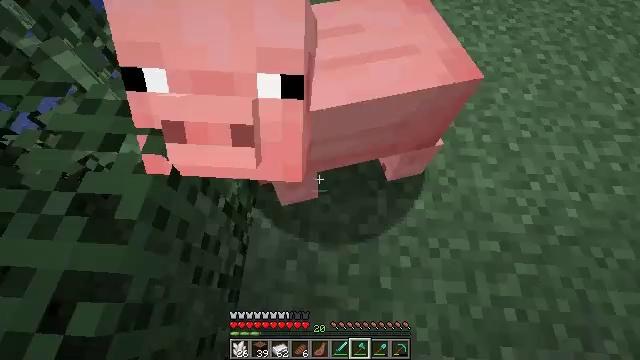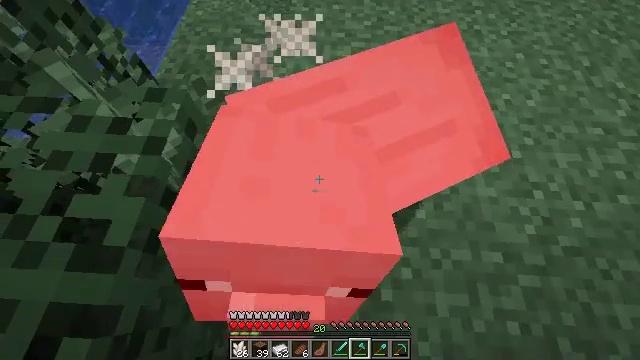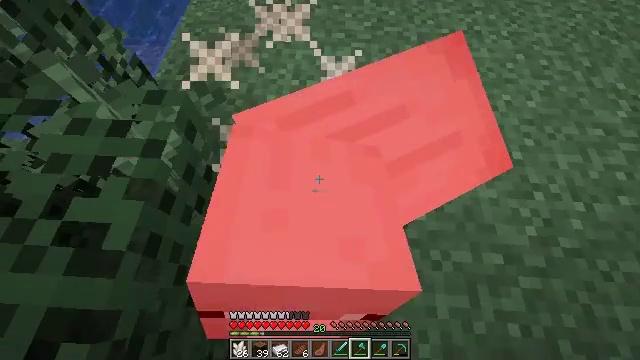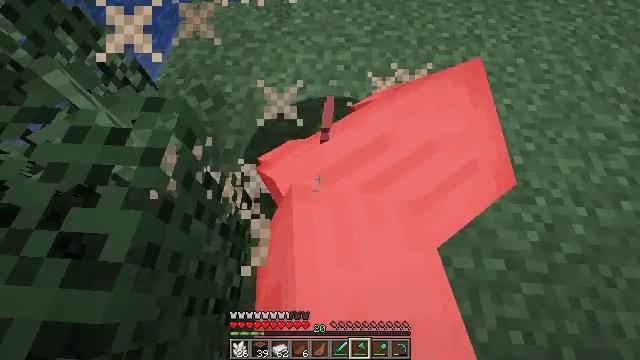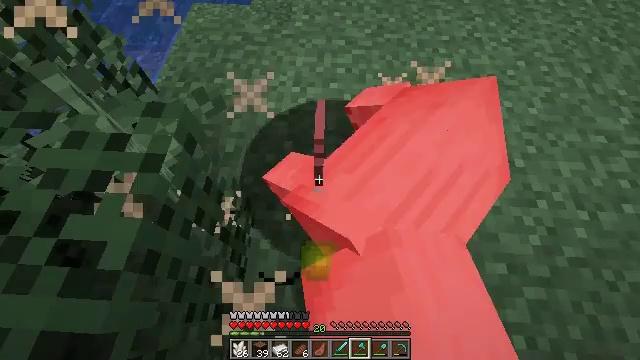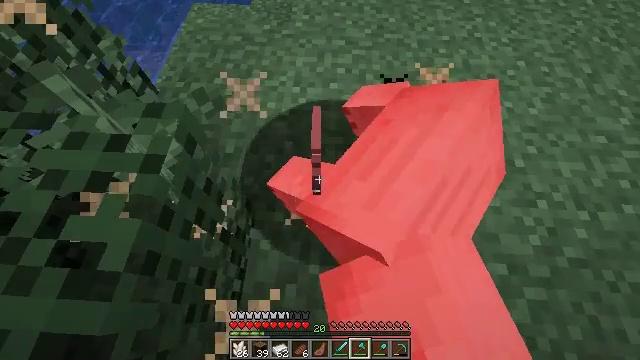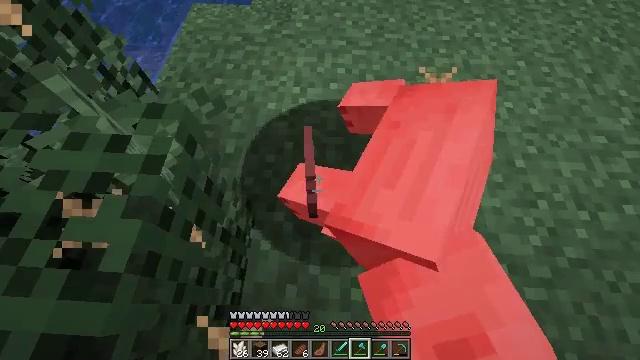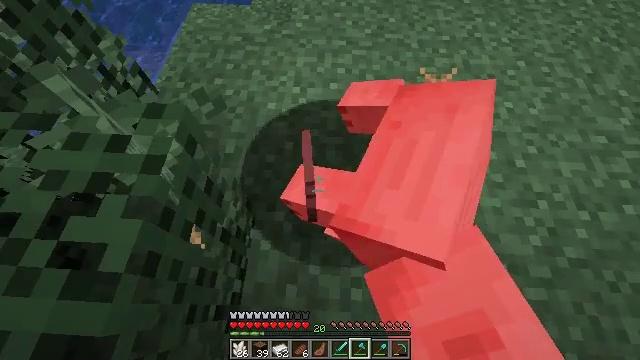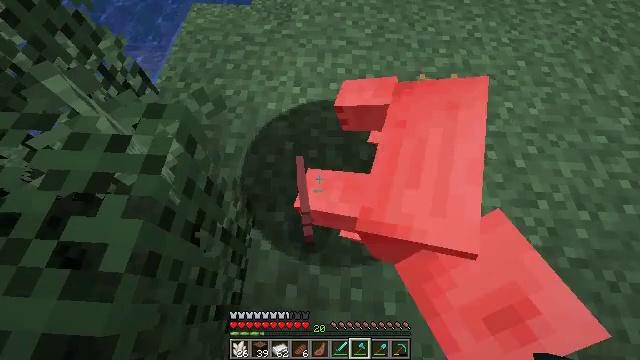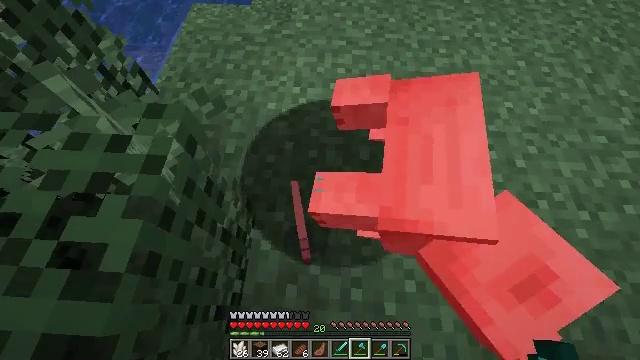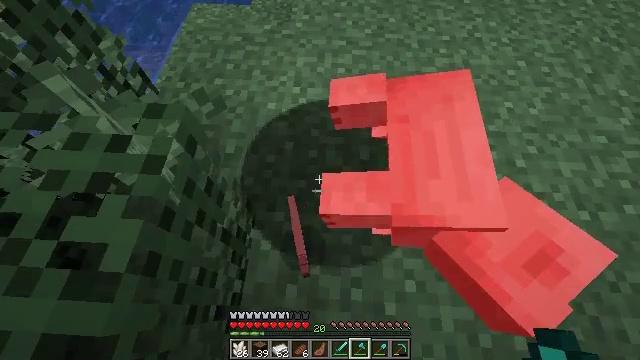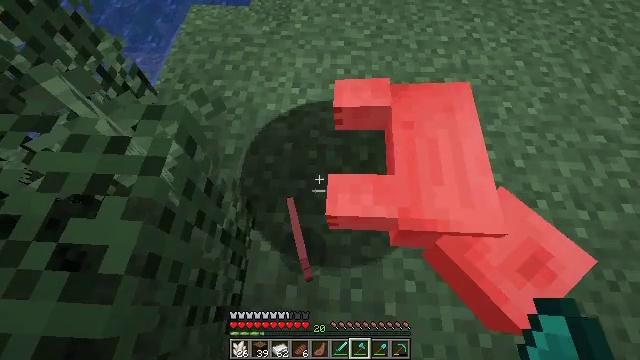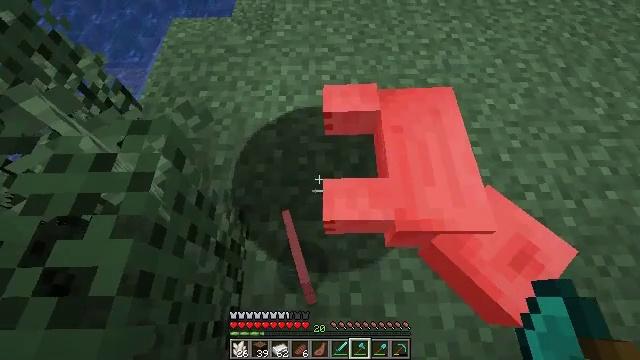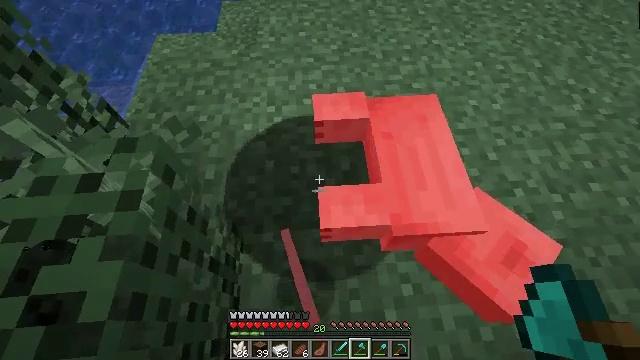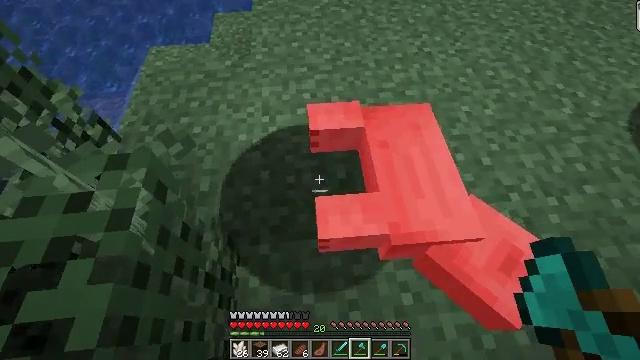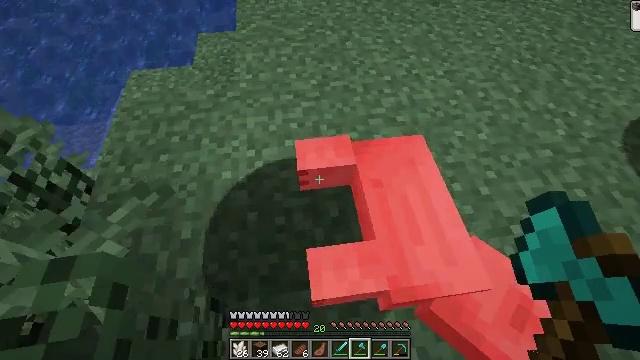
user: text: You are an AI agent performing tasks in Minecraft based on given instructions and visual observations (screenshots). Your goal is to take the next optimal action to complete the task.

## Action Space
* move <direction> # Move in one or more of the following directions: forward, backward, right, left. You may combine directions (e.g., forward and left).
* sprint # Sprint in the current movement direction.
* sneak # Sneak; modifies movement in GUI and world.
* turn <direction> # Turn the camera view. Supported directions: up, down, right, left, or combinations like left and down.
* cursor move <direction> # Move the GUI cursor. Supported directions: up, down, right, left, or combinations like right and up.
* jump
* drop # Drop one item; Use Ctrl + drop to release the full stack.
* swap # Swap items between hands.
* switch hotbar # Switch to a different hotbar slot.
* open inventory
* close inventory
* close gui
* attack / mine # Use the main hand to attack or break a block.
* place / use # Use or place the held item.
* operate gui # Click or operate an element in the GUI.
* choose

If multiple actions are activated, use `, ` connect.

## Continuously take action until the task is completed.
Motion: motion action
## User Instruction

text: Attack the large fern to gather it.
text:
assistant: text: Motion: no_op
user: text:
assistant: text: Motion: no_op
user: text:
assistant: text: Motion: no_op
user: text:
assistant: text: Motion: no_op
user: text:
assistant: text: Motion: no_op
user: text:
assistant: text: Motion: no_op
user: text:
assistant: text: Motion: no_op
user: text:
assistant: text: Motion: no_op
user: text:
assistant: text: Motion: no_op
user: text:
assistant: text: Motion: no_op
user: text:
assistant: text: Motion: no_op
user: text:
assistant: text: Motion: turn right and up
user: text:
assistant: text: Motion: turn right and up
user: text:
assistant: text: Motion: move forward, turn right and up
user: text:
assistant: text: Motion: move forward, turn right and up
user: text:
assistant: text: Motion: move forward, turn right and up
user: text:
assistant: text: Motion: move forward, turn right and up
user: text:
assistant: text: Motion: move forward, turn right and up
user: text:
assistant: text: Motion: turn right and up
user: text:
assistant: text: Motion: turn right and up
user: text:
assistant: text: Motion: turn right and up
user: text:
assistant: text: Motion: no_op
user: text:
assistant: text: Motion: no_op
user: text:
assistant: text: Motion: no_op
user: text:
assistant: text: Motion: move forward
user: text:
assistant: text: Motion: move forward
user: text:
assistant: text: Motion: move forward
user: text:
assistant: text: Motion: move forward, turn down
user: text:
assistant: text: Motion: move forward, turn down, jump
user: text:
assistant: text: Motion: move forward, turn right and down, jump